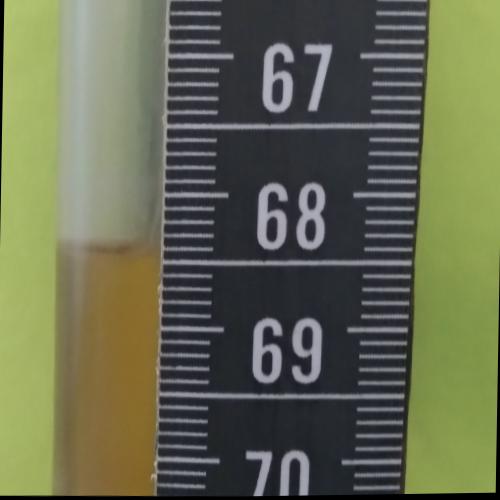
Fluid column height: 68.4 cm